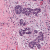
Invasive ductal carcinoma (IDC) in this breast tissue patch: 0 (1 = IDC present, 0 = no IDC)